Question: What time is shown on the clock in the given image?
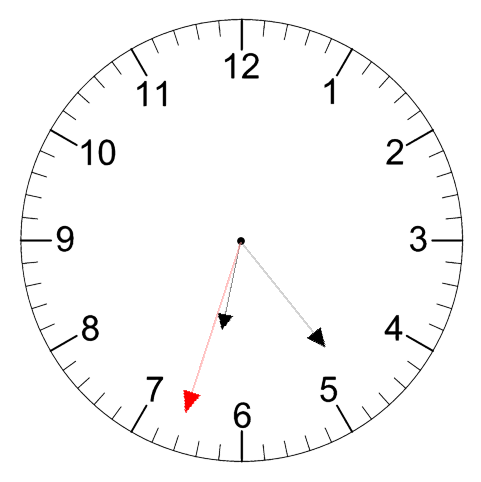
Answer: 06:23:33